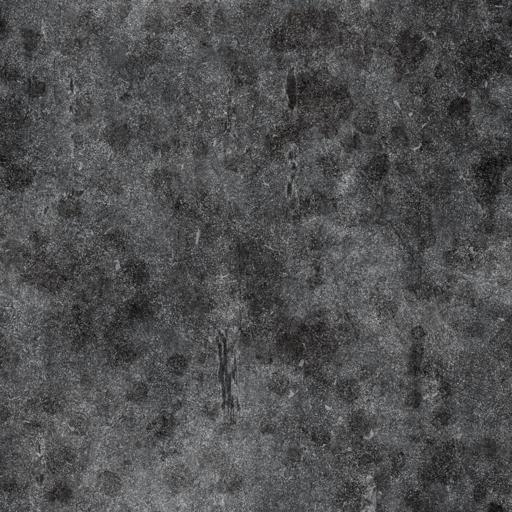
Tags: dust surface imperfections